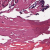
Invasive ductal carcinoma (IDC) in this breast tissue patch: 0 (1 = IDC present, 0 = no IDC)